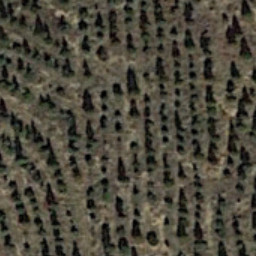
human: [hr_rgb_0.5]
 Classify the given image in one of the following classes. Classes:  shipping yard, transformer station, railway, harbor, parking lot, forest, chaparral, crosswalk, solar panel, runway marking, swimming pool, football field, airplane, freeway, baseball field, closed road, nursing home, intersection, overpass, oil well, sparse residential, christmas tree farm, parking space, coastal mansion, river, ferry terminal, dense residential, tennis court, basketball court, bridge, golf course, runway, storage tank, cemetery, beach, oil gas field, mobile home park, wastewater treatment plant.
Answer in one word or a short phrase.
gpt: christmas tree farm